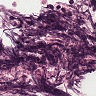
Metastatic tissue present: no